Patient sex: M
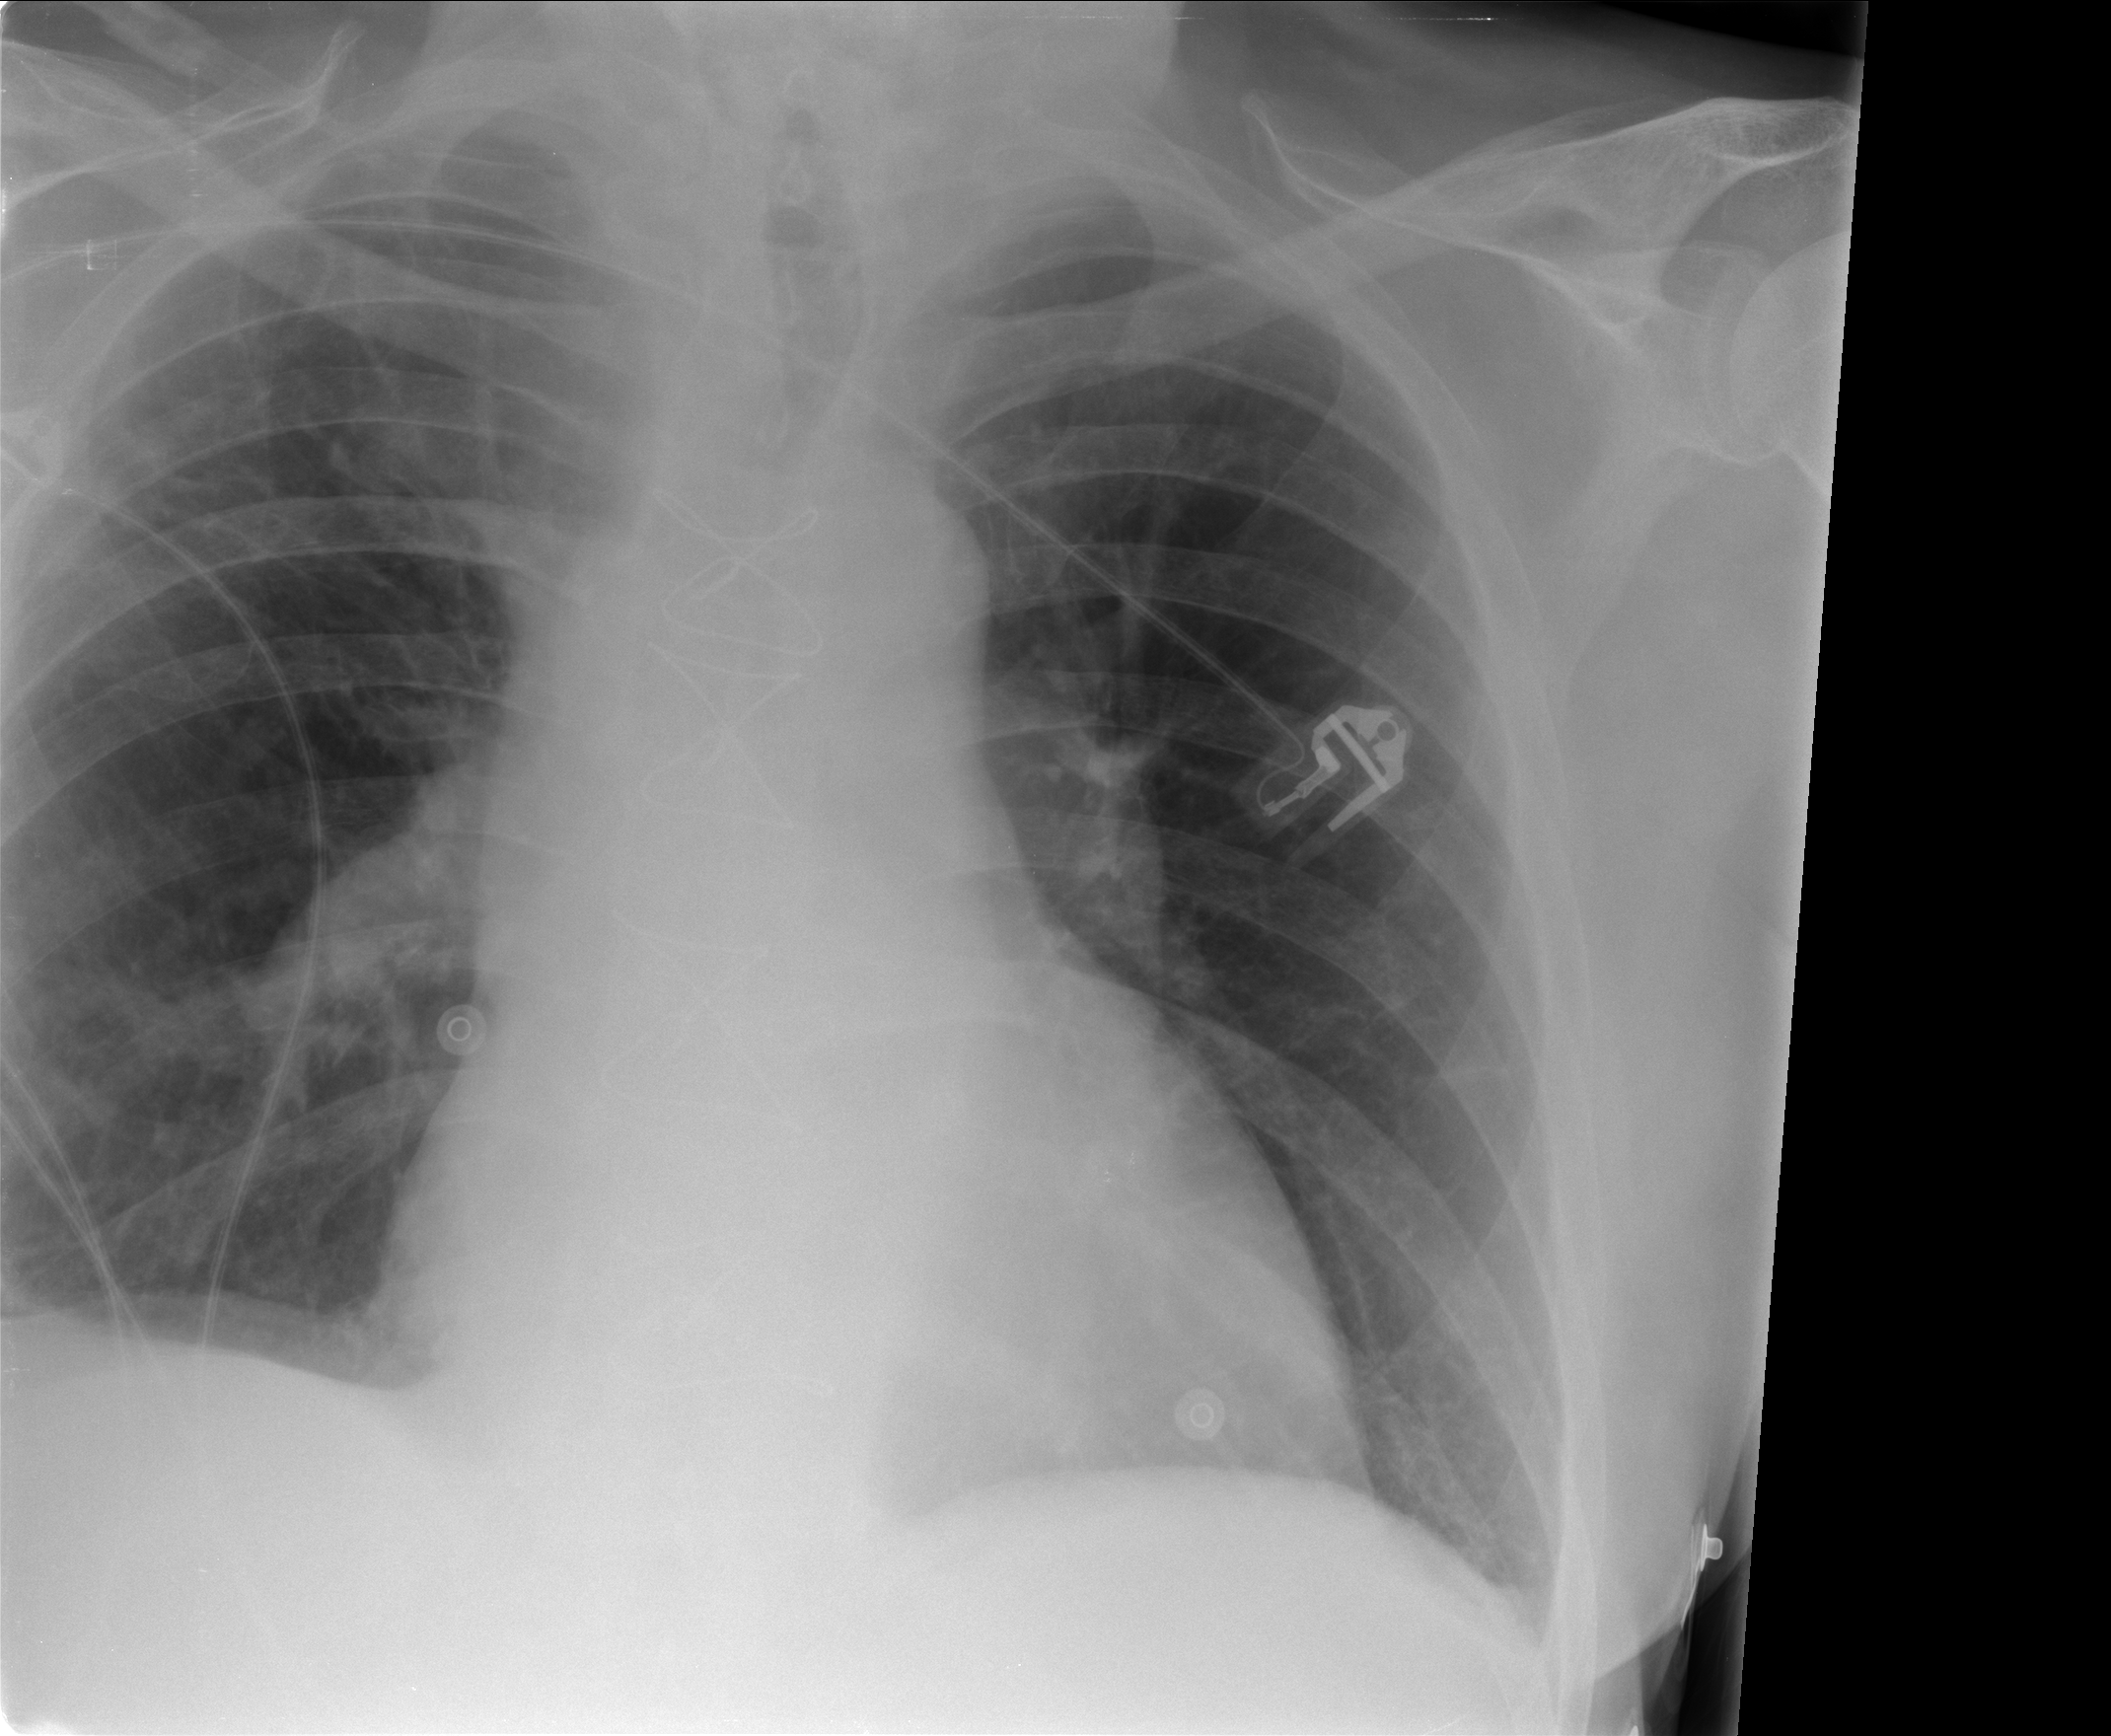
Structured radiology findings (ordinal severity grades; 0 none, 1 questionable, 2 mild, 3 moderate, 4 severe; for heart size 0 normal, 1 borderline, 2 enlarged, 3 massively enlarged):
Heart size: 0
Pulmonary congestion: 0
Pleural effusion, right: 0
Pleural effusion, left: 0
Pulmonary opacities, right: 0
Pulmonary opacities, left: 0
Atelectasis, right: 2
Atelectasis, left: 0